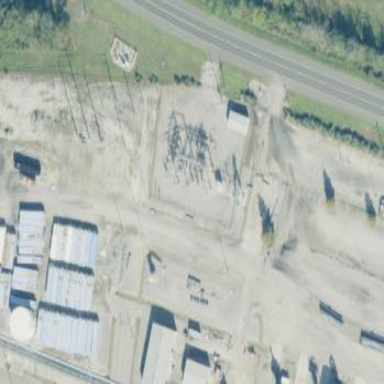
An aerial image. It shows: Outdoor industrial power substation enclosed by fence.